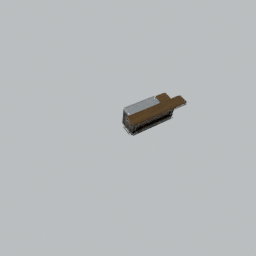
Label: furniture